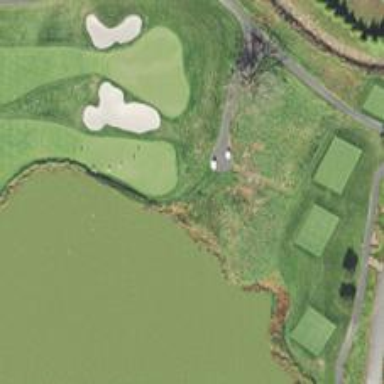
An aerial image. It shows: Footway that serves as golf path.